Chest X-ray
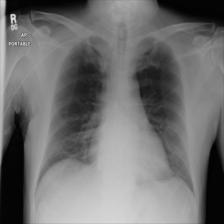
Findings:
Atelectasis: negative
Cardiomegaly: negative
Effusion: negative
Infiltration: negative
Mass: negative
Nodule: negative
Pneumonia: negative
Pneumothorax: negative
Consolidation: negative
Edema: negative
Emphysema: negative
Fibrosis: negative
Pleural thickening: negative
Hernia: negative